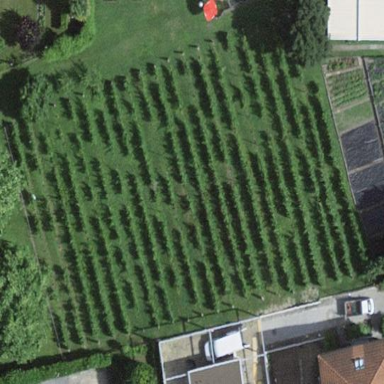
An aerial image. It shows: Vineyard with grape crops.